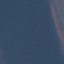
Land use / land cover: SeaLake